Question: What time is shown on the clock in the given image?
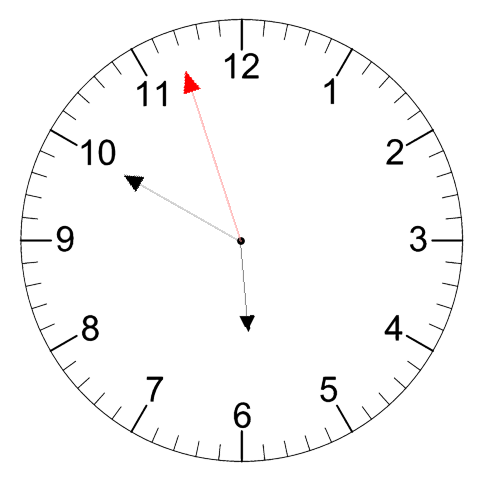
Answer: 05:49:57